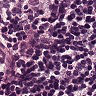
Metastatic tissue present: no